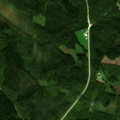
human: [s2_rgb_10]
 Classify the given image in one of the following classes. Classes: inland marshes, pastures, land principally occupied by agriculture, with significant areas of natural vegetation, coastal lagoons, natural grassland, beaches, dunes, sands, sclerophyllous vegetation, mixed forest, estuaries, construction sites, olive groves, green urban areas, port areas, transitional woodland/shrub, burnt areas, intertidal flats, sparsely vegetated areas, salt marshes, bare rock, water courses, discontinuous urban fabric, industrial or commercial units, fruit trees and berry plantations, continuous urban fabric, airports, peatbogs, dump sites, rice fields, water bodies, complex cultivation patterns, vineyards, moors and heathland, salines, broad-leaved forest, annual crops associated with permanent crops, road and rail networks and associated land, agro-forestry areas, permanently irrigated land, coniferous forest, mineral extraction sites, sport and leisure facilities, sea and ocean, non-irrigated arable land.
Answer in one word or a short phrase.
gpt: coniferous forest, mixed forest